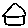
Label: house